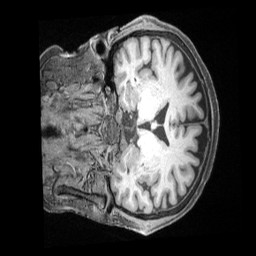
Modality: T1w
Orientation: coronal
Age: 66
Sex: female
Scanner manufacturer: siemens
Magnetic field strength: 3 T
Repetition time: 2.5 s
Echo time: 0.00222 s